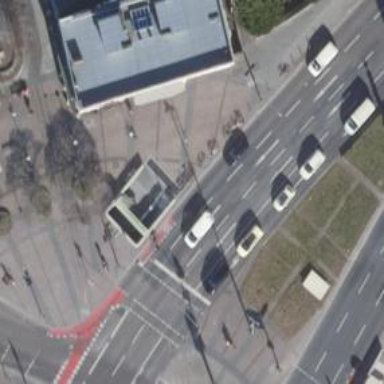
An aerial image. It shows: Entrance to the subway. It serves as public transport entrance.